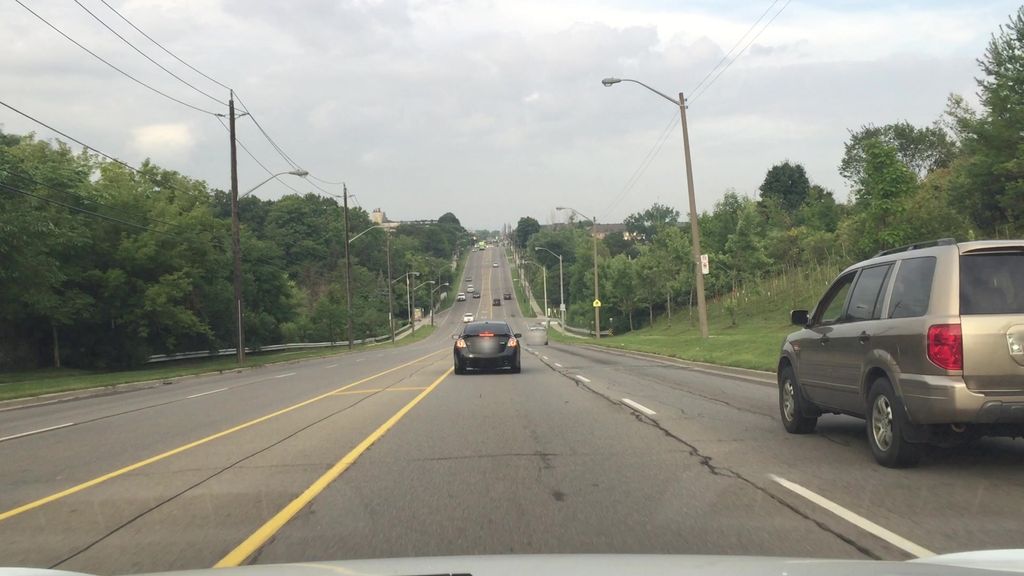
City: toronto